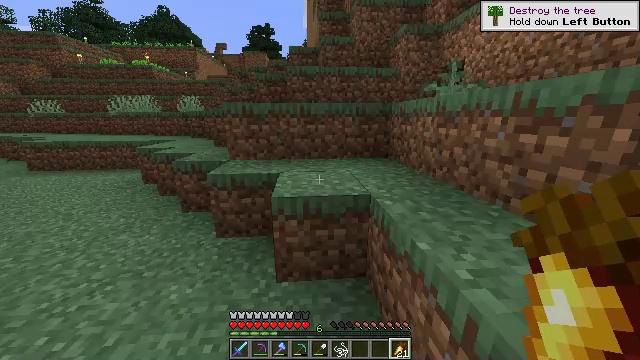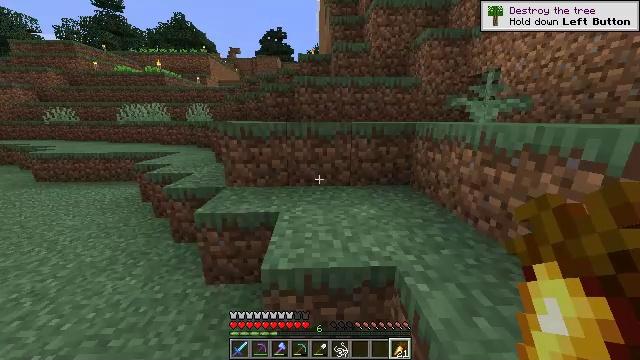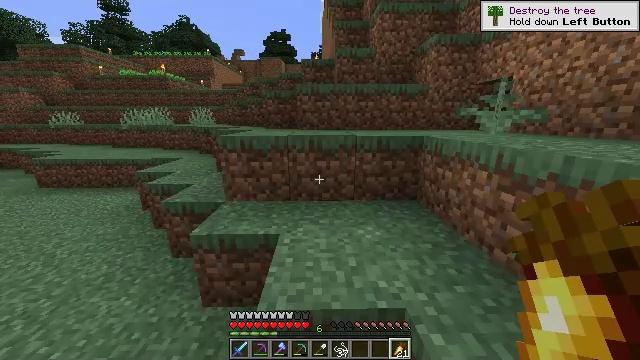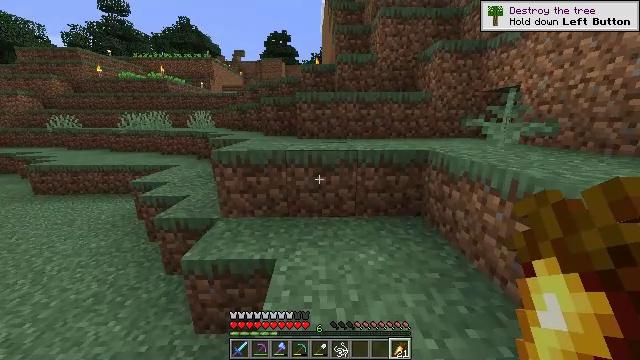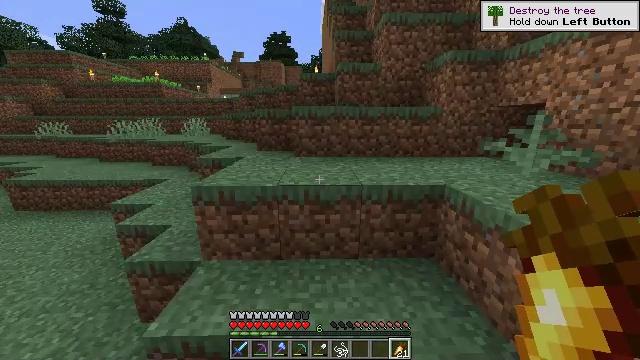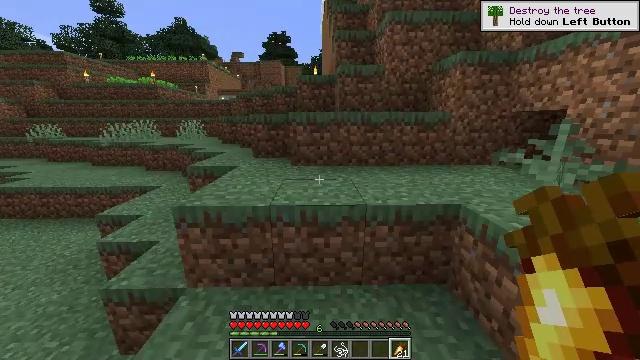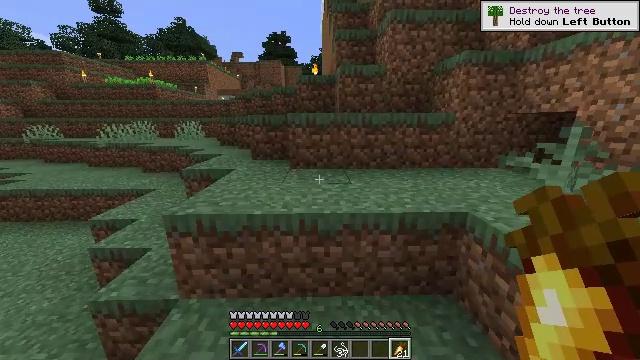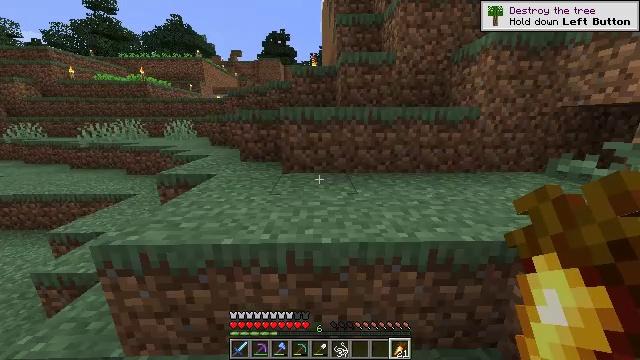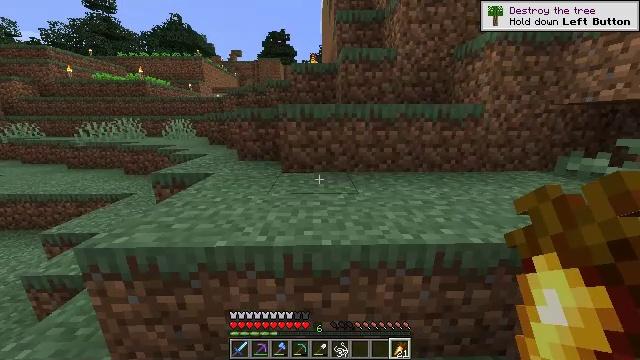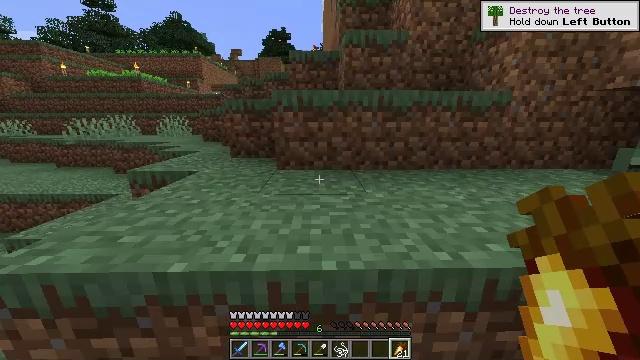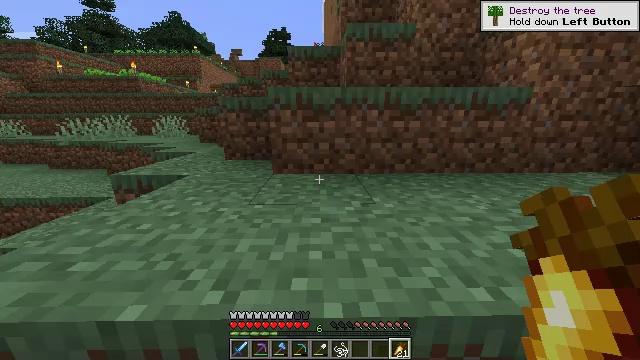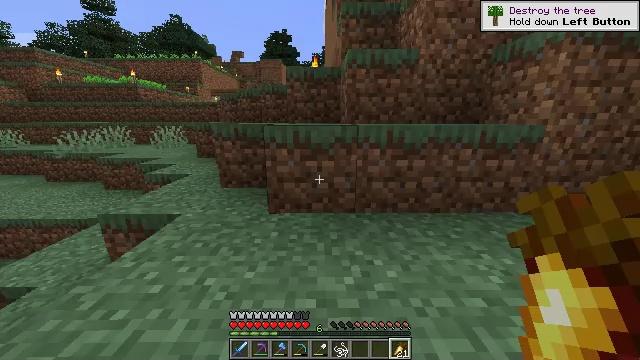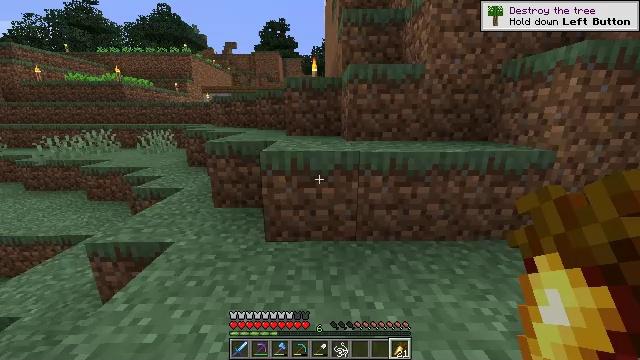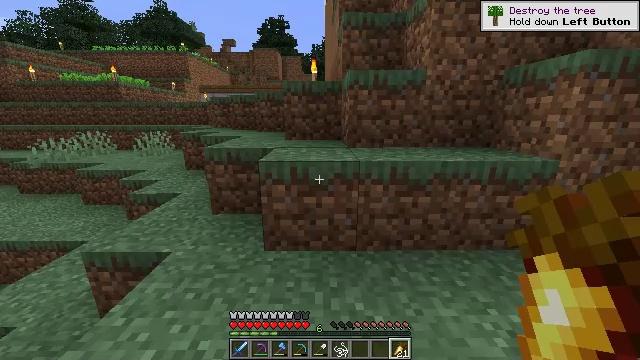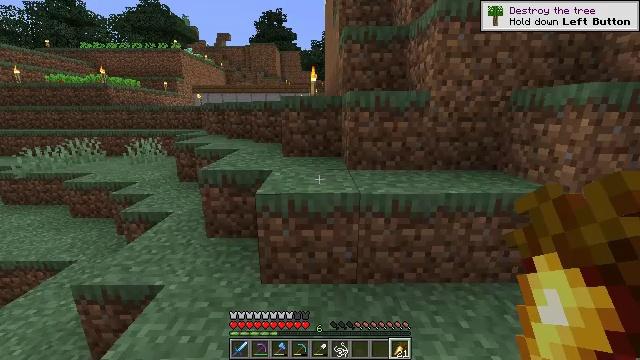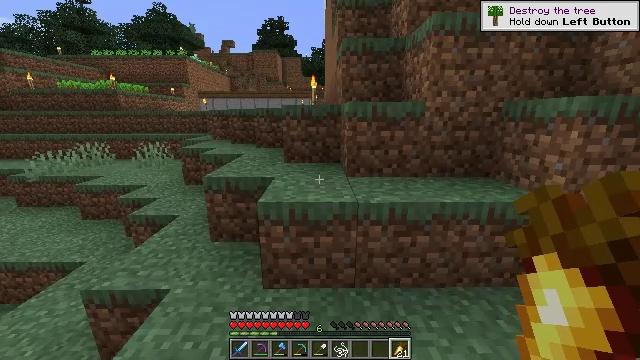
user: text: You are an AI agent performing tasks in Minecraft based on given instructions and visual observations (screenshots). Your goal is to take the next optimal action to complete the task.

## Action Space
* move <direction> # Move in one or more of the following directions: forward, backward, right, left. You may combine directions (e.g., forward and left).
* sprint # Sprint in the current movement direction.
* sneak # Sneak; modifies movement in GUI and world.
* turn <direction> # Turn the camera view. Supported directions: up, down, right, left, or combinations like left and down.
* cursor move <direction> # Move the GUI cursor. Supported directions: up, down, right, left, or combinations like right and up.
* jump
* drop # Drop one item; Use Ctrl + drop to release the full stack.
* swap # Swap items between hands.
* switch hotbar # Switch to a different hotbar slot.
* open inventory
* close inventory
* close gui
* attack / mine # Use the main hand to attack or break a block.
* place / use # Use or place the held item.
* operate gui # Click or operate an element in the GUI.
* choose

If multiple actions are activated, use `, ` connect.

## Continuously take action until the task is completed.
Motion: motion action
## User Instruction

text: Use the furnace to smelt stone into smooth stone.
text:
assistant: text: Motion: move forward, sprint, turn left, jump
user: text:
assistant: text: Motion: move forward, sprint, jump
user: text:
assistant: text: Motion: move forward, sprint, jump
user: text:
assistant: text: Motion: move forward, sprint, jump
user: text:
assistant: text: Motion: move forward, sprint, jump
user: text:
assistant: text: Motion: move forward, jump
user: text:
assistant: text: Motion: move forward, jump
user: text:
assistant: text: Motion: move forward, jump
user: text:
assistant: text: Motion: move forward, jump
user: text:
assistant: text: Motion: move forward, sprint, jump
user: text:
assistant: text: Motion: move forward, sprint, jump
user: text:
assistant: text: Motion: move forward, sprint, jump
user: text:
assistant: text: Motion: move forward, sprint, jump
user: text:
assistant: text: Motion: move forward, sprint, jump
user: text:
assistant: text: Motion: move forward, sprint, jump
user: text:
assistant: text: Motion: move forward, jump
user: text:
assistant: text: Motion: move forward, jump
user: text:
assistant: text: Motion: move forward, jump
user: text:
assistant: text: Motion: move forward, turn left, jump
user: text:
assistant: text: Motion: move forward, sprint, jump
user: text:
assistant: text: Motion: move forward, sprint, jump
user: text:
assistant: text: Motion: move forward, sprint, jump
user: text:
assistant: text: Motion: move forward, sprint, jump
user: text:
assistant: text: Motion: move forward, sprint, jump
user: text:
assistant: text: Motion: move forward, jump
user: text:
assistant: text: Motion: move forward, jump
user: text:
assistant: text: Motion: move forward, jump
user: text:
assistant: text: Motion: move forward, jump
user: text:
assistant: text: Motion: move forward, jump
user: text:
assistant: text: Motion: move forward, jump